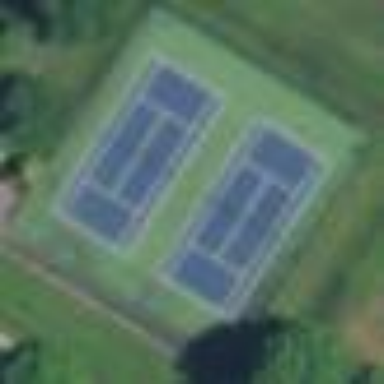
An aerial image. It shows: Tennis court on pitch designated for leisure land.